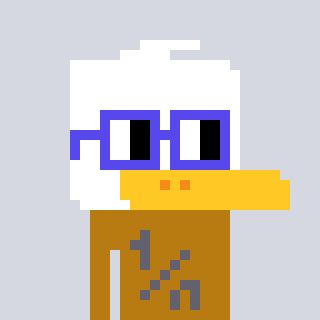
a pixel art character with square blue glasses, a duck-shaped head and a gold-colored body on a cool background